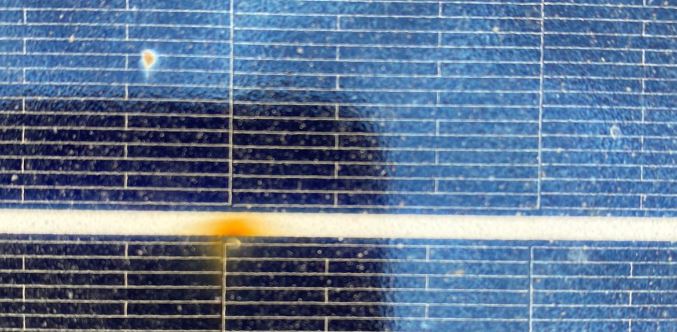
Label: Electrical-damage